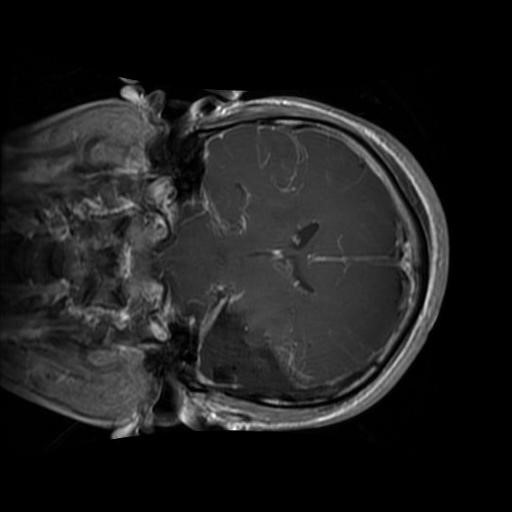
Label: brain_glioma